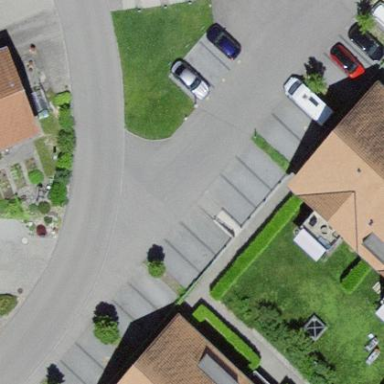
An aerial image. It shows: Parking lane designated for parking.